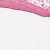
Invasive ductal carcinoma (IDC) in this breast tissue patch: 0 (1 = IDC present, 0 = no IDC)